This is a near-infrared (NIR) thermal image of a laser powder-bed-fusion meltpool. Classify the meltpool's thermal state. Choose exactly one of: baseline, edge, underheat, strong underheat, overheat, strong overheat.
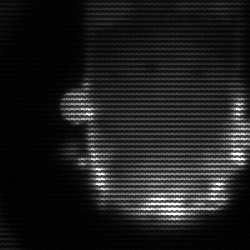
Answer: baseline